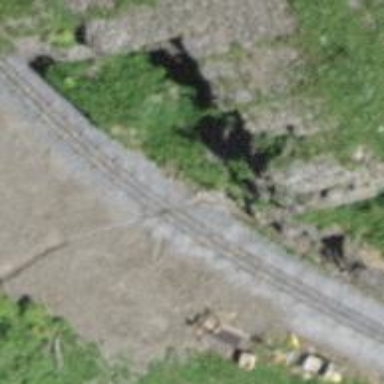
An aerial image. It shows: Narrow-gauge railway.